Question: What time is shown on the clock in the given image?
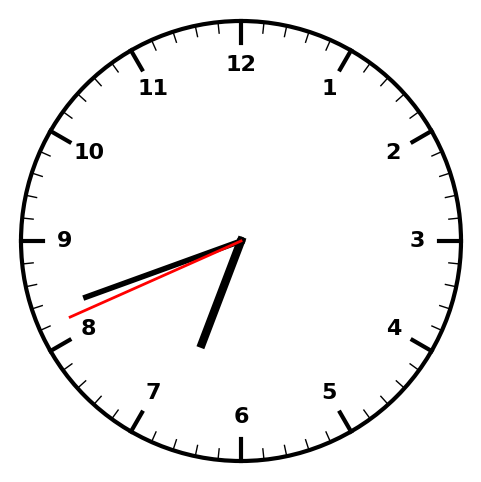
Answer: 06:41:41